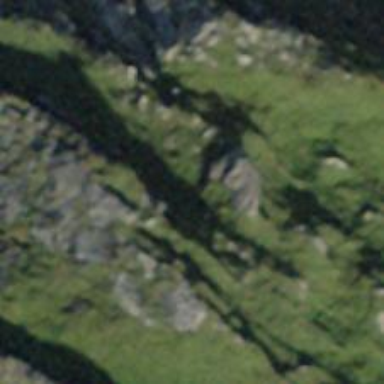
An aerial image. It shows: Natural cliff.